Question: i ve got a custom tableview .i want to pass the tableview cell as a pramater to a function.I m using [cell.btnImages performSelector].while clicking the photos button it should load the images to the corresponding tableview cell .is it possible ?below is the code.when image button is clicked .i need to pass the cell as an argument...

'''
- (UITableViewCell *)tableView:(UITableView *)tableView cellForRowAtIndexPath:(NSIndexPath *)indexPath {
static NSString *CellIdentifier = @"IpadTableViewCell";
IPadTableViewCell *cell = [tableView dequeueReusableCellWithIdentifier:CellIdentifier];
if (cell == nil) {
NSArray *topLevelObjects = [[NSBundle mainBundle] loadNibNamed:@"IpadTableViewCell" owner:nil options:nil];
for (id currentObject in topLevelObjects)
{
if ([currentObject isKindOfClass:[IPadTableViewCell class]])
{
cell = (IPadTableViewCell *)currentObject;
}
}
}
[cell.btnImages performSelector:@selector(imageButtonClicked:) onThread:nil withObject:cell waitUntilDone:nil];
return cell;
}
-(void)imageButtonClicked:(IPadTableViewCell *)tblCell
{
// opne image select dialog
CGFloat prevButtonXPosition = 17, pageButtonXPosition, pageButtonWidth = 120, pageButtonHeight = 130;
for (NSInteger i =1; i<= 9; i++) {
pageButtonXPosition = prevButtonXPosition ;
prevButtonXPosition = pageButtonXPosition + pageButtonWidth;
UIButton *pageButton = [UIButton buttonWithType:UIButtonTypeCustom];
[pageButton addTarget:self action:@selector(onClickImage:) forControlEvents:UIControlEventTouchUpInside];
[pageButton setFrame:CGRectMake(pageButtonXPosition, 5, pageButtonWidth, pageButtonHeight)];
[pageButton setBackgroundImage:[UIImage imageNamed:[NSString stringWithFormat:@"%i.png",i]] forState:UIControlStateNormal];
[pageButton setTag:i];
[cell.scrollView addSubview:pageButton];
}
UIButton *add=[UIButton buttonWithType:UIButtonTypeCustom];
[add addTarget:self action:@selector(onClickAdd:) forControlEvents:UIControlEventTouchUpInside];
[add setFrame:CGRectMake(prevButtonXPosition, 20, 80, 80)];
[add setBackgroundImage:[UIImage imageNamed:@"last.jpeg"] forState:UIControlStateNormal];
[add setTag:0];
[cell.scrollView addSubview:add];
[cell.scrollView setContentSize:CGSizeMake(prevButtonXPosition +80, 40)];
cell.selectionStyle = UITableViewCellSelectionStyleNone;
}
'''
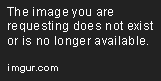
Answer: You have defined the imageButtonClicked method in your tableview class but your calling for it in cell.btnImages. You should implement the imageButtonClicked method in the class of btnImages or call on it in self instead of cell.btnImages. If btnImages is of class UIButton you should instead do this:
'''
[cell.btnImages addTarget:self action:@selector(imageButtonClicked:) forControlEvents:UIControlEventTouchUpInside];
'''
Or simply just implement the UITableViewDelegate method:
'''
- (void)tableView:(UITableView *)tableView didSelectRowAtIndexPath:(NSIndexPath *)indexPath
'''